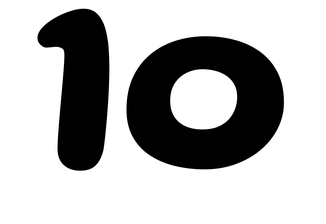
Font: Gluten_SemiBold